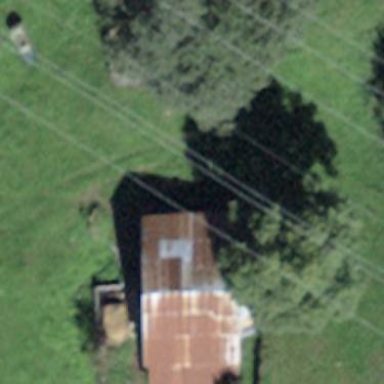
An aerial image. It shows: Barn.